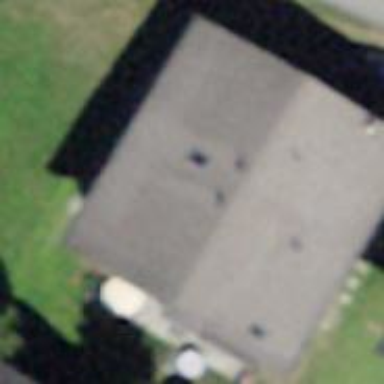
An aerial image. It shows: Simple and straightforward house.